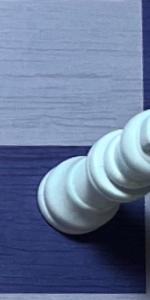
Label: King_White